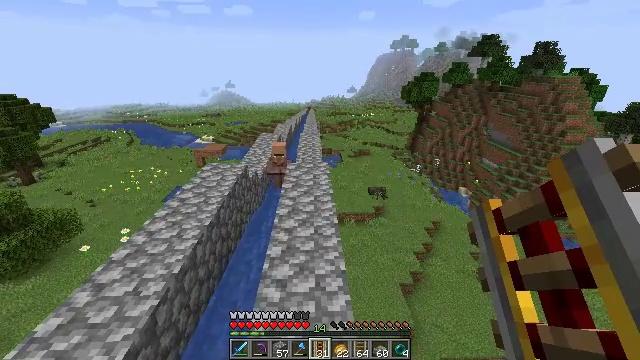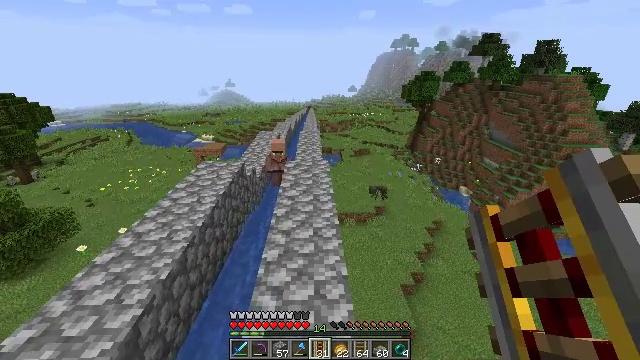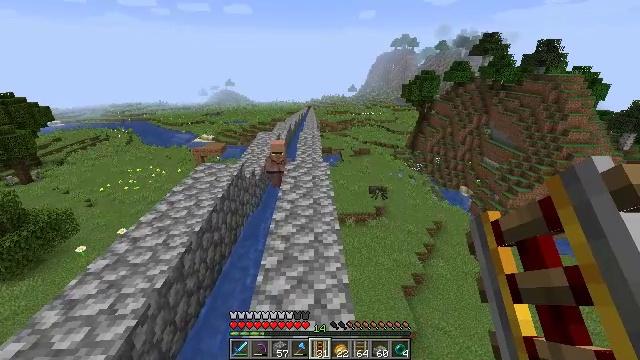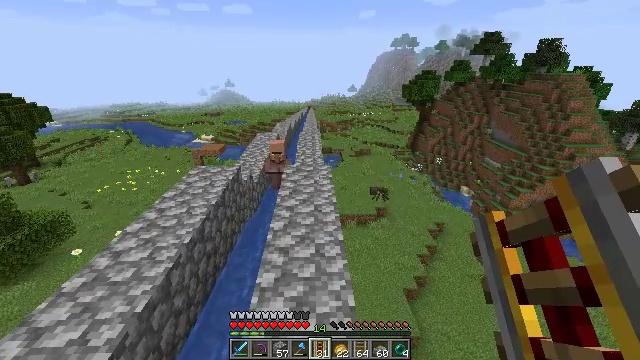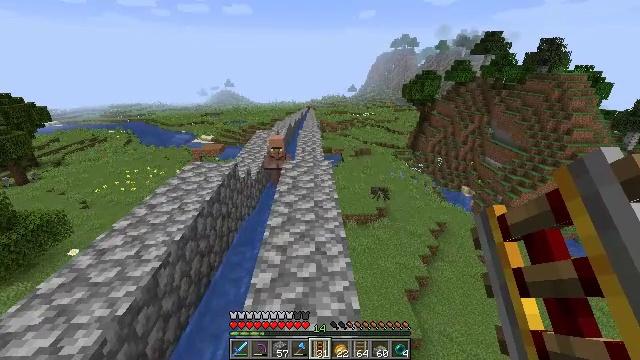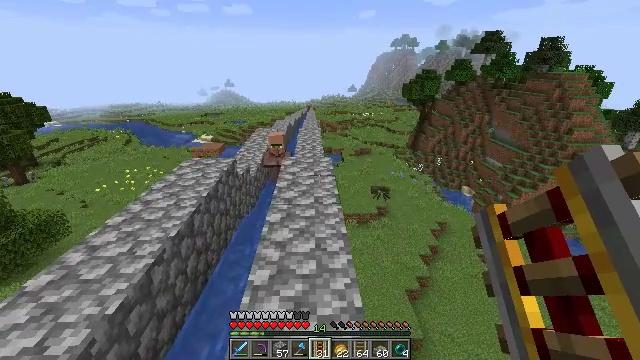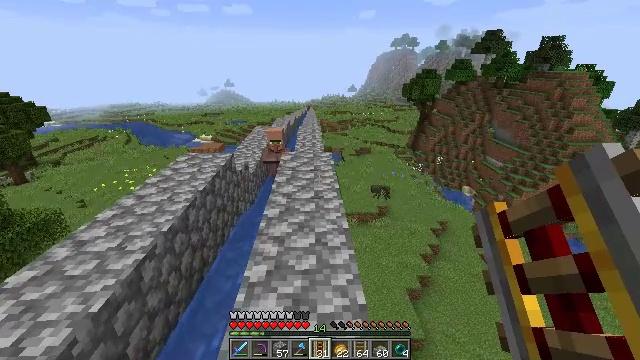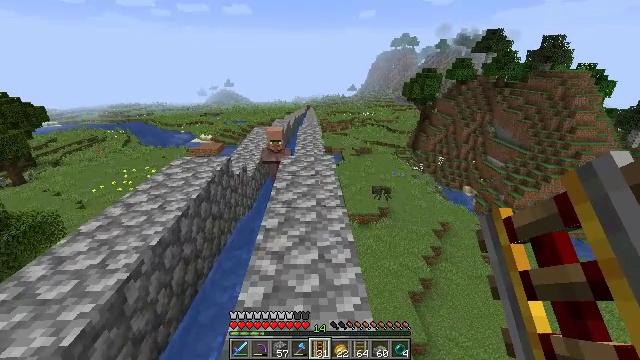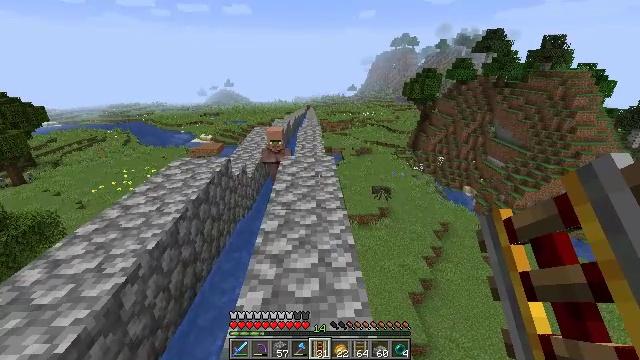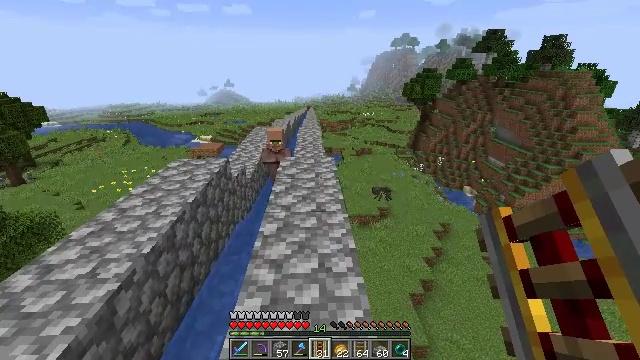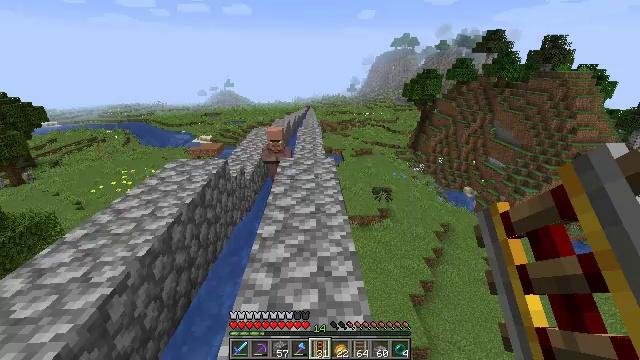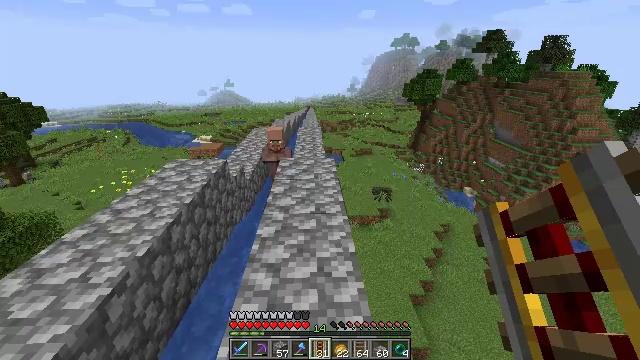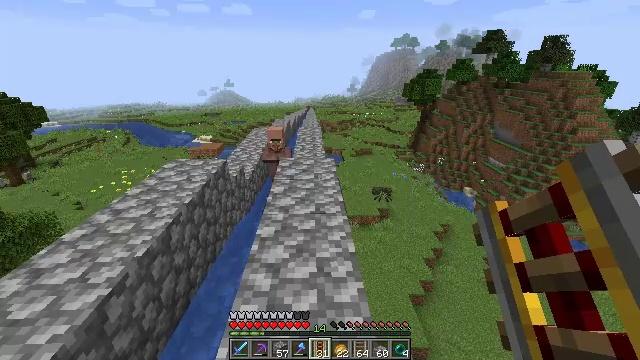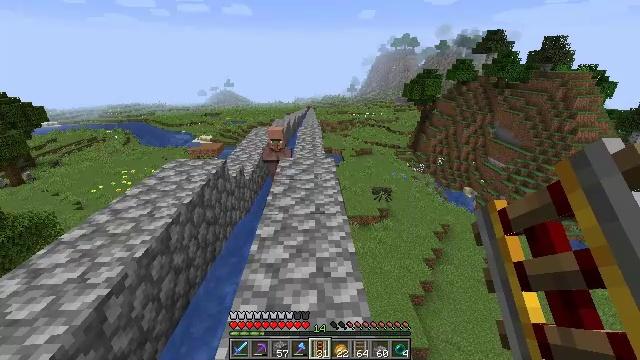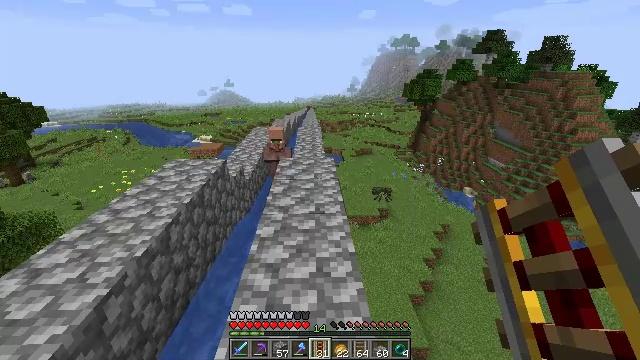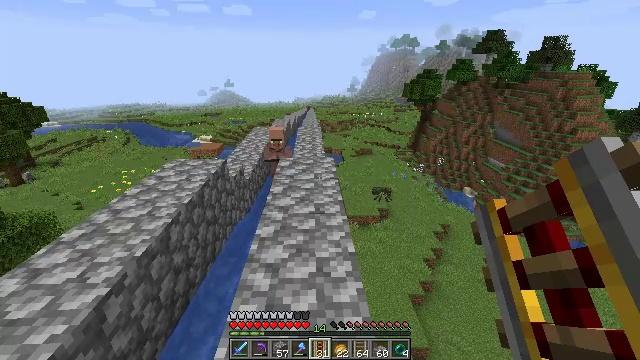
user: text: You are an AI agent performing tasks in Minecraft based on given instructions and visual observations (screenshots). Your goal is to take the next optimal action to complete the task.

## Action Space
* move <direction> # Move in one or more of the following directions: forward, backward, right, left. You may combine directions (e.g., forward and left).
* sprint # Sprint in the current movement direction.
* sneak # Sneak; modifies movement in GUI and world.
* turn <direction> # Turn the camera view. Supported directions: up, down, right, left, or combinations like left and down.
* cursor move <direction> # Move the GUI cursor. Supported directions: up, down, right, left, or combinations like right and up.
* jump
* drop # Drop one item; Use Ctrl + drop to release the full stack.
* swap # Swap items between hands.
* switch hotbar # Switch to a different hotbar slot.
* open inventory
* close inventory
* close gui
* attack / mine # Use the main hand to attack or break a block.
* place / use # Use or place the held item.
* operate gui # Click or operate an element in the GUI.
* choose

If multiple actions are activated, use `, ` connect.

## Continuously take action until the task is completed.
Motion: motion action
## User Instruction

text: Break the dirt block.
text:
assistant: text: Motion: move forward
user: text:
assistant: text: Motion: move forward
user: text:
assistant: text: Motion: move forward
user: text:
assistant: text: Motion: move forward
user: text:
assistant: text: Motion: move forward
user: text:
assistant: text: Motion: move forward
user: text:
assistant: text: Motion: no_op
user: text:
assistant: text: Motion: no_op
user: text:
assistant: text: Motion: no_op
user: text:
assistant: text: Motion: no_op
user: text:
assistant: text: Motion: no_op
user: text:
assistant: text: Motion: no_op
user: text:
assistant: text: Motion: no_op
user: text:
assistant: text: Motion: no_op
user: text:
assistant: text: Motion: no_op
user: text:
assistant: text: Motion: no_op
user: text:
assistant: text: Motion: no_op
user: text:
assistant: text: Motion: no_op
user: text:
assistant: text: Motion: no_op
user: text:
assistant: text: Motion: no_op
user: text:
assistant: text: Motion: no_op
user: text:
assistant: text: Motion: no_op
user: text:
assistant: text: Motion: no_op
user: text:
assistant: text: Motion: no_op
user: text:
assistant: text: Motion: no_op
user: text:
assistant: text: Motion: no_op
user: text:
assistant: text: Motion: no_op
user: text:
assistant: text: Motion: no_op
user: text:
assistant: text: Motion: no_op
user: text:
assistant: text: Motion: no_op